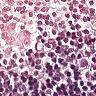
Metastatic tissue present: yes